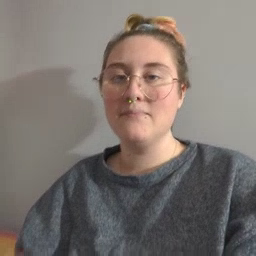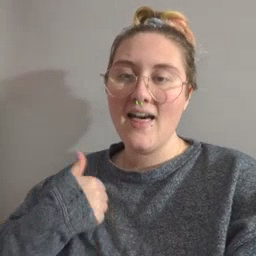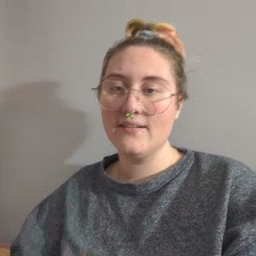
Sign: bath